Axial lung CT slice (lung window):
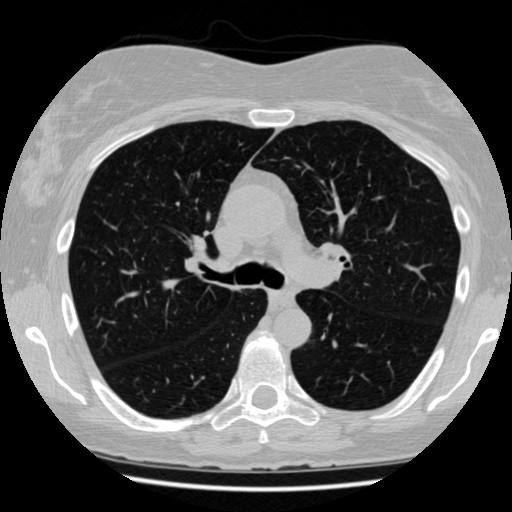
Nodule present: no